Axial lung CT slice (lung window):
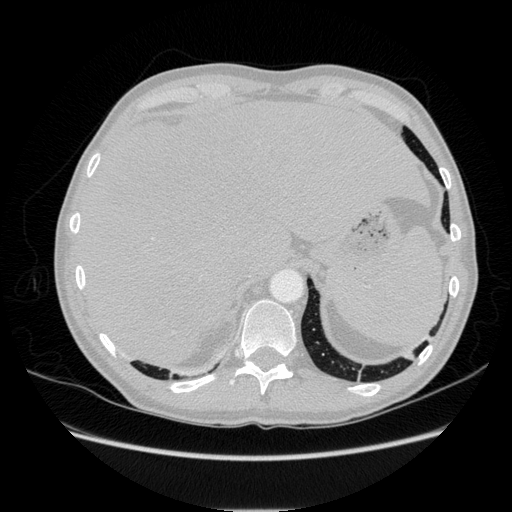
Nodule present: no